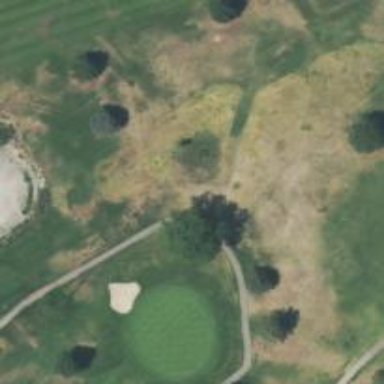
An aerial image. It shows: Service road used as golf cart path.